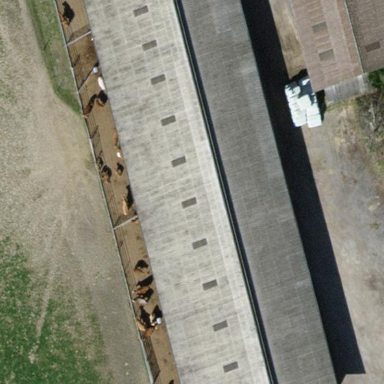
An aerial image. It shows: Gabled roof on farm auxiliary building.